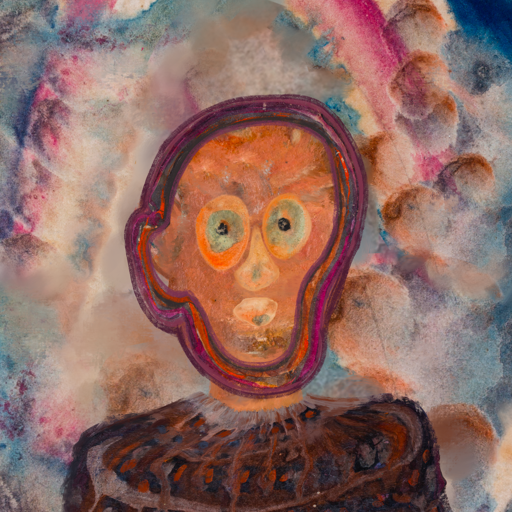
Background: Rupkatha, Head And Neck Front: Boggyland, Face Front: Childish, Bust: Hypocrite, Hair Front: Hypocrite, Head Accessory: Blank, Second Necklace: Blank, Necklace: Blank, Baby: Blank